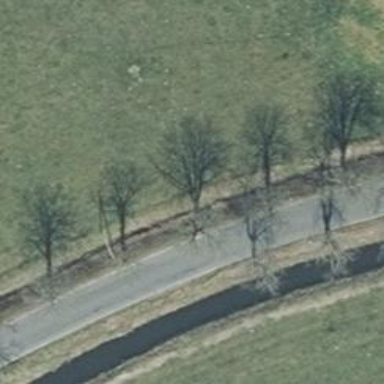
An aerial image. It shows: Avenue lined with broadleaved deciduous trees.